Question: I have a minecraft server, and need to backup all the items people have, I hope to do this by editing the .dat files in world/players. In this file, there are .dat files and their names are the usernames of each player. when I open it with Notepad++, it shows me gibberish like this:

Regular Notepad gives me this:
'''
" ab''ba
IIM-EIM-b'ad'oI/EIIcc'''PUqaeAEEU"oob=OPSixy%0U5S #++z{Q~i^
#++GiQ H?E46OAoe'OEyy™️8]EURbyA@AfY=~3"u88=oERoJo"*AoeIuA'u~U"Y=<^$ca 'ap^ssnM&dBZ%% %0EU[EUROfYoe™️--4-A-3(oyV*Aoe--Ia'laT^EAu%%0 ideg'\pd2+-'iI9L@SSY=&-dEURM"d il+
'''
I heard the file is Gzipped. Is this why it is like this? How can I decode this so I can actually read it. I need to decrypt this from a PHP script.
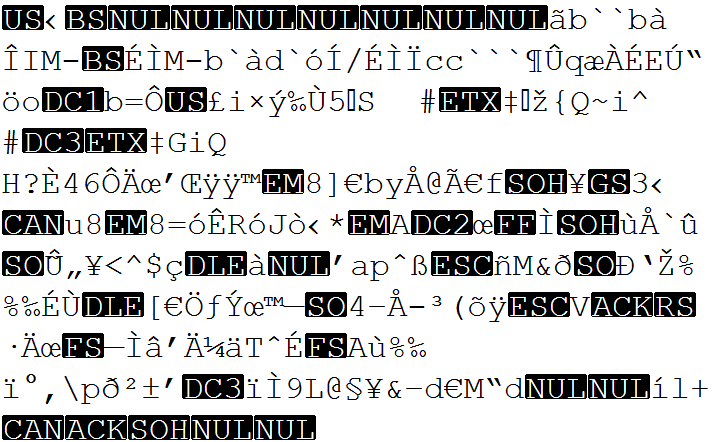
Answer: You need to find out what compression it is really but try and open the file with this (gzip):
'''
<?php
$fp = fopen('compress.zlib://yourfile.dat', 'r');
if( $fp ){
while(!feof($fp) ){
echo fread($fp, 2048);
}
fclose($fp);
}
?>
'''
Check out <URL> for more info.
EDIT:
You may want to try this:
'''
<?php
$dat = file_get_contents('yourfile.dat');
echo gzdecoder($dat);
function gzdecoder($d){
$f=ord(substr($d,3,1));
$h=10;$e=0;
if($f&4){
$e=unpack('v',substr($d,10,2));
$e=$e[1];$h+=2+$e;
}
if($f&8){
$h=strpos($d,chr(0),$h)+1;
}
if($f&16){
$h=strpos($d,chr(0),$h)+1;
}
if($f&2){
$h+=2;
}
$u = gzinflate(substr($d,$h));
if($u===FALSE){
$u=$d;
}
return $u;
}
?>
'''
Also its not 'encrypted', its 'compressed'. ;-)